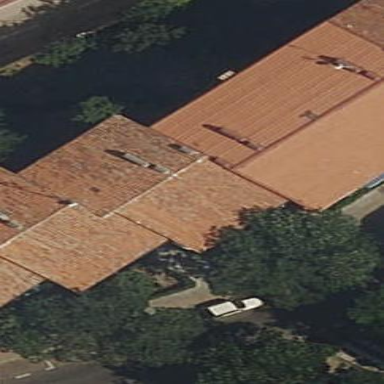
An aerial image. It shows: Apartments building with gabled roof oriented along.